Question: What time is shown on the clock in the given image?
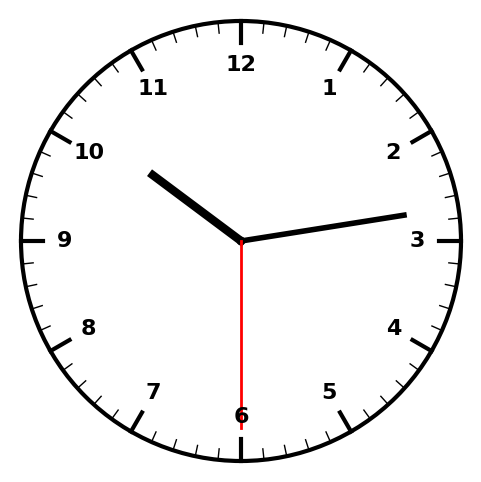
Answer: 10:13:30